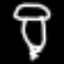
Label: mushroom